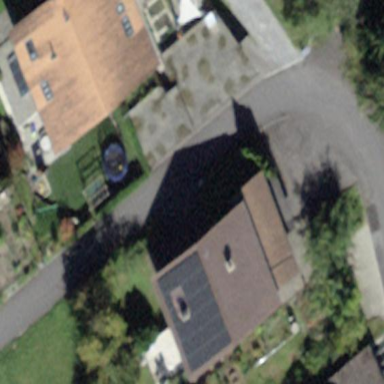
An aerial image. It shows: Residential building.